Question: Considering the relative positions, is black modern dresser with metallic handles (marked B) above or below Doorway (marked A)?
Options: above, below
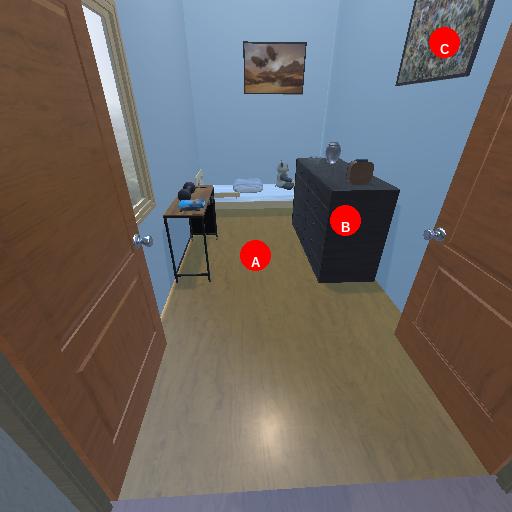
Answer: above